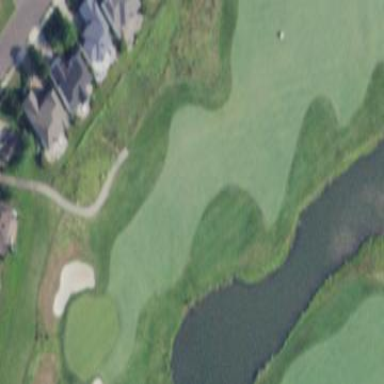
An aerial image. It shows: Area of rough grass used for golf.